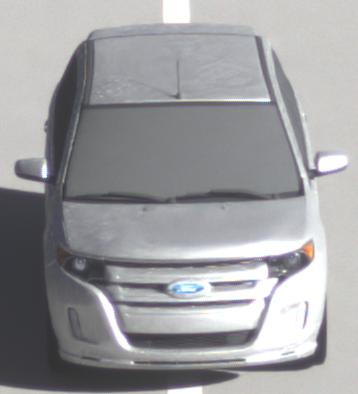
Make: Ford
Model: Edge
Detailed model: Gen. 1 Facelift
Model produced from: 2010
Model produced until: 2015
Doors: 5
Color: white
Road condition: dry road
Daytime: morning or afternoon
Contrast: high contrast